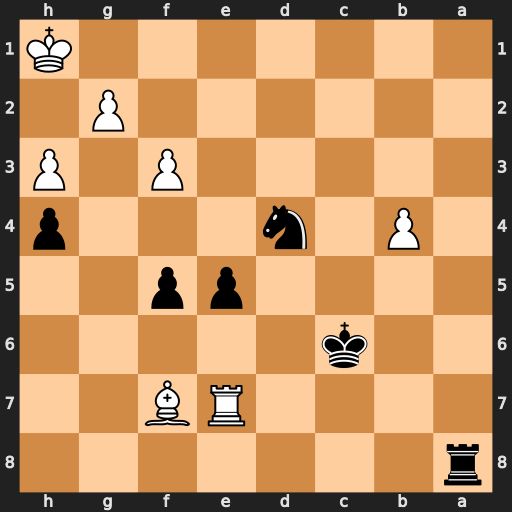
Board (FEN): r7/4RB2/2k5/4pp2/1P1n3p/5P1P/6P1/7K
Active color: b
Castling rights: -
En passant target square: -
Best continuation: Ra1+ Kh2 Ne2 Bb3 Ng3